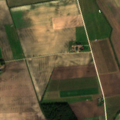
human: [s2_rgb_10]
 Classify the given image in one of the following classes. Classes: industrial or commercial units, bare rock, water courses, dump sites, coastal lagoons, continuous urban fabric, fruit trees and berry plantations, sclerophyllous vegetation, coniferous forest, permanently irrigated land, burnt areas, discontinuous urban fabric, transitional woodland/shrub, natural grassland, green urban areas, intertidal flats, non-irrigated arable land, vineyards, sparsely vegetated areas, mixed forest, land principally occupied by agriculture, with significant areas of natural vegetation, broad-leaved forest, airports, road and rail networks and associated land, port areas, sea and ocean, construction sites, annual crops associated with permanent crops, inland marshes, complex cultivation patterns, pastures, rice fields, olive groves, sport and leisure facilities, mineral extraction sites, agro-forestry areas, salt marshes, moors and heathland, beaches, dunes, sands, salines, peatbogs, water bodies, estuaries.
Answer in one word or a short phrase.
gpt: non-irrigated arable land